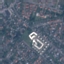
Land use / land cover class: Residential